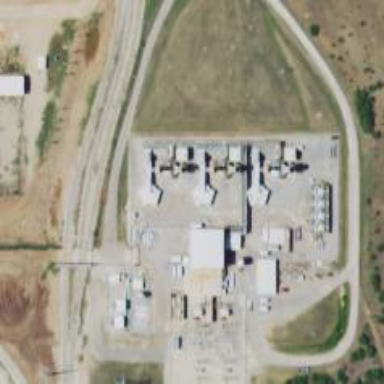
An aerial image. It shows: Gas turbine generator.